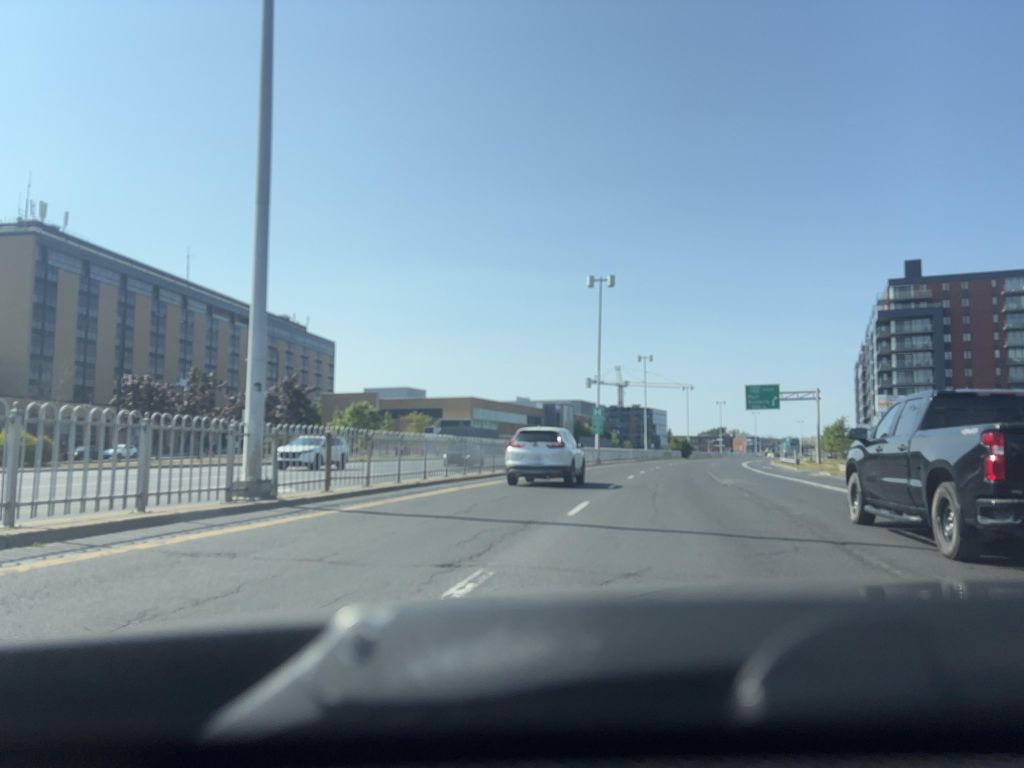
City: montreal